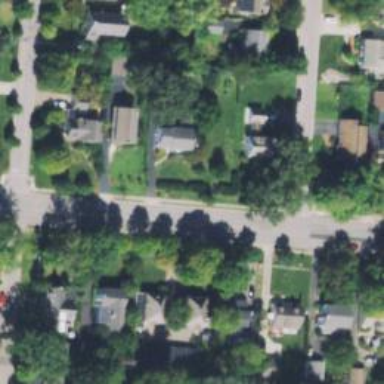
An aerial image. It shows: Residential driveway.